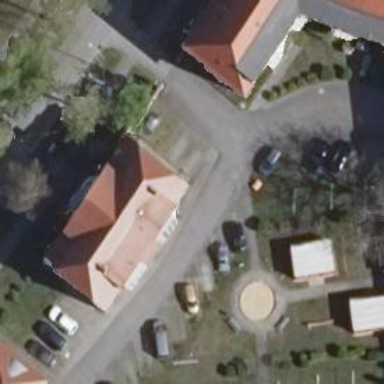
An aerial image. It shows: Paved living street.